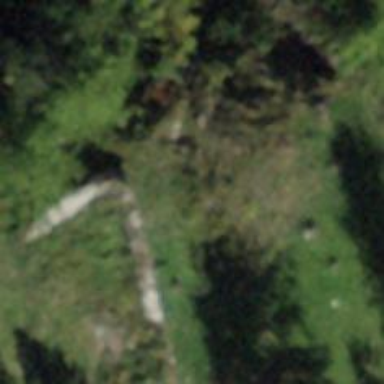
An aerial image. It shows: Castle wall.